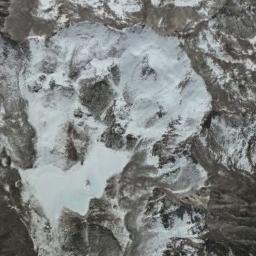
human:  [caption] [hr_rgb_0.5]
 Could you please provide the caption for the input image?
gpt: The snow berg is consist of bare land and white snow .

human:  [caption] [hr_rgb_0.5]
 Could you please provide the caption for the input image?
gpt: The snowberg is partly covered with glaciers .

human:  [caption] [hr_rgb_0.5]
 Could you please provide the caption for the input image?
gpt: There is snow on the part of the snowberg .

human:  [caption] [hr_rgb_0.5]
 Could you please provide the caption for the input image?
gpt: A snow-covered mountain covered in large areas .

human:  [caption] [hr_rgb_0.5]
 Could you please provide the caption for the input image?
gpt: There are much snow and some bare land on the snowberg .